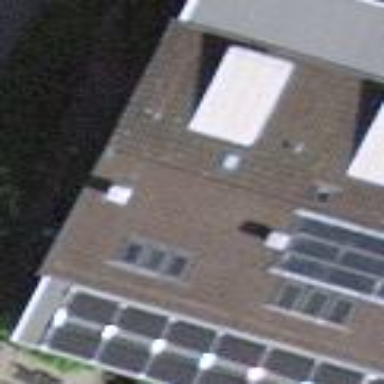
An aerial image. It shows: Terrace building.